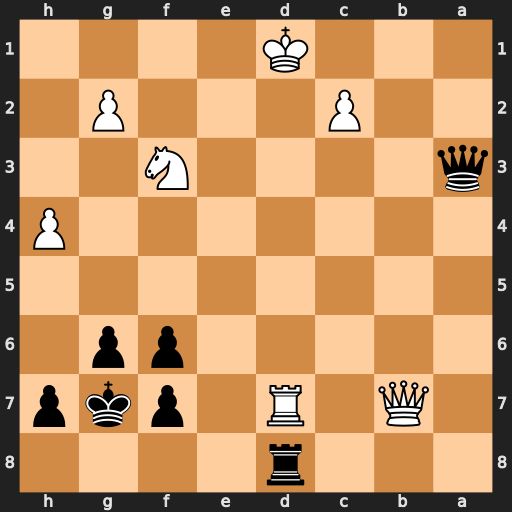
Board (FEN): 3r4/1Q1R1pkp/5pp1/8/7P/q4N2/2P3P1/3K4
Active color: b
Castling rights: -
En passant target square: -
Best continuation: Qe7 Rxd8 Qxb7